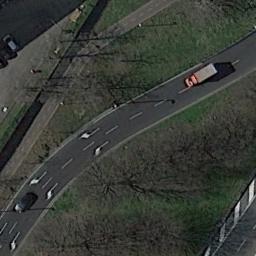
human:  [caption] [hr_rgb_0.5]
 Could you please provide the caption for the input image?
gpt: There are only two cars on the winding highway .

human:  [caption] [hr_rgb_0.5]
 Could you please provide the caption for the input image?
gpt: A freeway with a small bend and a small road go through the lawn .

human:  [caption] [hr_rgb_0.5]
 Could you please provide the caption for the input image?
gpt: There are large green lawns and withered trees around the freeway, And there are two cars on the freeway .

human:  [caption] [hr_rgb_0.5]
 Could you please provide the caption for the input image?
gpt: The freeway goes through the grass with some cars .

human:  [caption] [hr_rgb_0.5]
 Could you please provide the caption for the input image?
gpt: There are lawns and some withered trees beside the freeway .